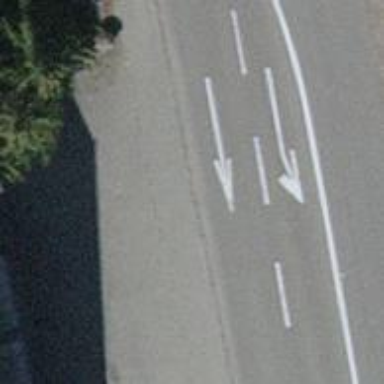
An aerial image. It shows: Railway crossing with traffic signals.